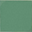
Piece: xx